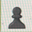
Piece: bP